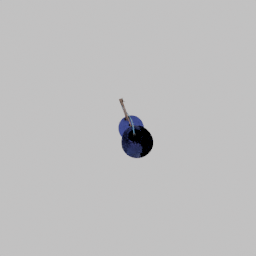
Label: lighting